Question: Noob at this. So I will cut to the point on this. This is a class assignment and my professor has not answered emails since Thursday. The problem I am trying to solve is -
"Write a query that will subtract one year from the production date of each album and label this as the RecordDate and display the album title, production date, and record date for each entry in the table. Order the results by album title."
Here is what the table is supposed to look like
Here is the query I used (given in class I know repeated inserts but what he wanted)...
'''
CREATE TABLE ALBUM(
ALBUM_ID char(4) UNIQUE NOT NULL,
ALBUM_TITLE varchar(255),
ALBUM_YEAR year,
ALBUM_PRODUCER varchar(255),
Primary Key(ALBUM_ID)
);
INSERT INTO ALBUM (ALBUM_ID, ALBUM_TITLE, ALBUM_YEAR, ALBUM_PRODUCER)
VALUES ('A001', 'Awake', '1994', 'East West Record');
INSERT INTO ALBUM (ALBUM_ID, ALBUM_TITLE, ALBUM_YEAR, ALBUM_PRODUCER)
VALUES ('A002', 'Moving Pictures', '1981', 'Anthem');
INSERT INTO ALBUM (ALBUM_ID, ALBUM_TITLE, ALBUM_YEAR, ALBUM_PRODUCER)
VALUES ('A003', 'Damage', '2013', 'RCA REcords');
INSERT INTO ALBUM (ALBUM_ID, ALBUM_TITLE, ALBUM_YEAR, ALBUM_PRODUCER)
VALUES ('A004', 'Continuum', '2006', 'Columbia Records');
'''
Here is what I used to START to answer the question
'''
ALTER TABLE ALBUM ADD RECORD_DATE INT;
UPDATE ALBUM SET RECORD_DATE=(ALBUM_YEAR-1);
'''
This does make a new column and gives the results for what I want so far (have not gotten to the later part of the question). But this is two different queries...
So, from advice from SQL experts, to achieve what he wants will I have to write multiple queries or can this be done in one single query? Also are my datatypes okay?
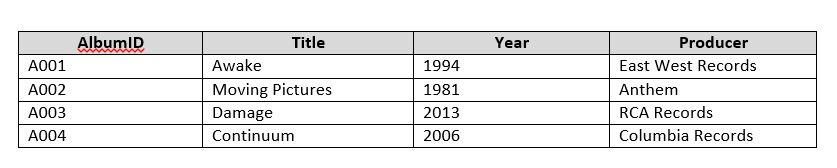
Answer: Andrew the tutor hasn't asked you to add a new column or anything, he has asked you to present data in a specific way.
We store data in SQL Server using some specific rules called <URL>.
But to show data in any specific form we write 'SELECT' queries which select the data from the tables and we use all sorts of functions and methods to manipulate data at run-time and present the data in required structure/format/way.
Similarly in this case for your requirement you do not need to add another column just to do what your tutor as asked to do, it actually violates the rules of normalization. All you need is a simple 'SELECT' query, which will show the data in the required format/way.
The select query will be something as simple as ....
'''
SELECT [ALBUM_TITLE] AS [Album Title]
,[ALBUM_YEAR] AS [Production Date]
,[ALBUM_YEAR] - 1 AS [Record Date]
FROM ALBUM
ORDER BY [ALBUM_TITLE]
'''